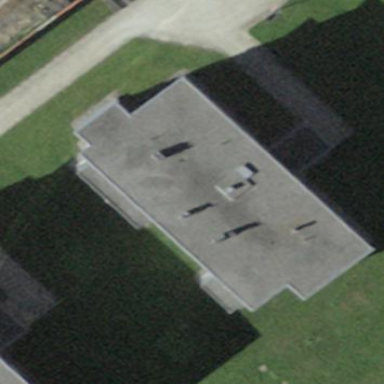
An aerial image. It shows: Flat-roofed building.